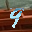
Label: 9